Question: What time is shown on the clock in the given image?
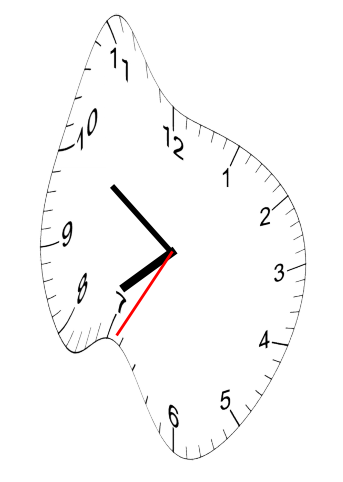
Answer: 07:50:35